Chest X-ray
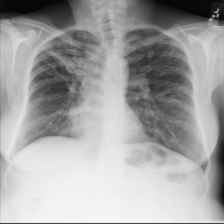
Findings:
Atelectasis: negative
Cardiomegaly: negative
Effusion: negative
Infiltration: negative
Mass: negative
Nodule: negative
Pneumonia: negative
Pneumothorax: negative
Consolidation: negative
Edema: negative
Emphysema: negative
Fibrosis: negative
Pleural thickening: negative
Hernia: negative